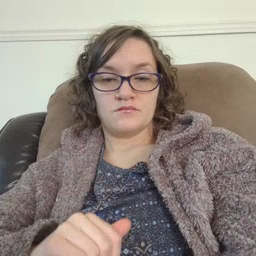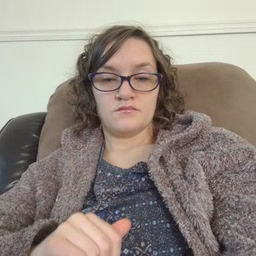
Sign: aunt